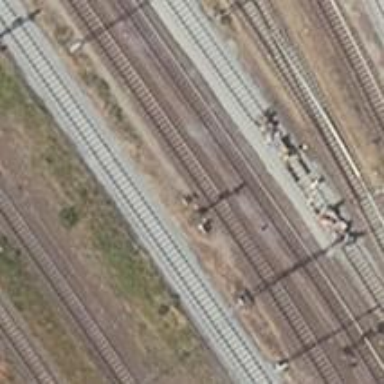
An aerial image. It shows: Railway signal.